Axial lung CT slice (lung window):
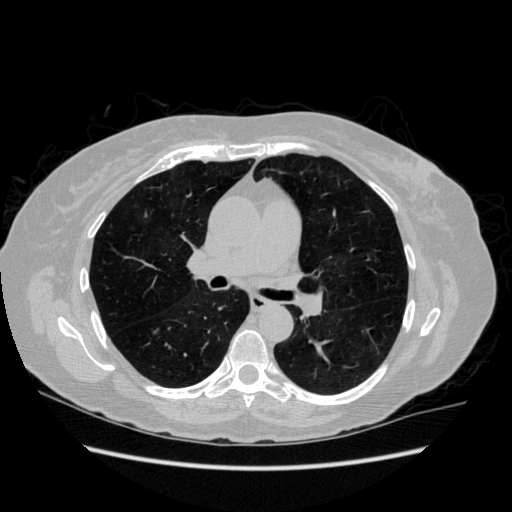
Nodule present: no